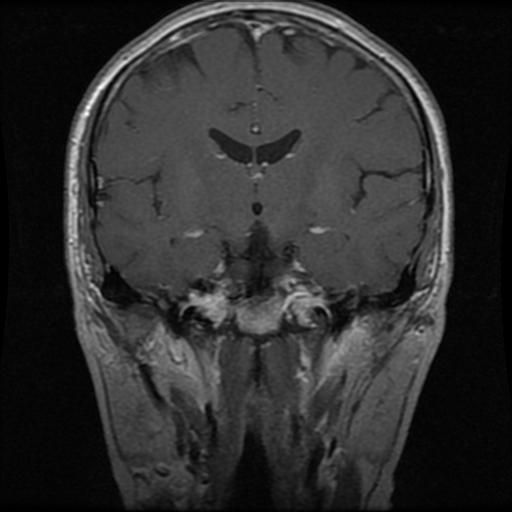
Label: pituitary